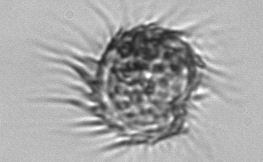
Label: Pelagostrobilidium